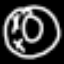
Label: donut